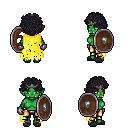
a pixel art fantasy rpg character, female body template, orc, green skin, yellow tattered cape, gold greaves, raven curly afro hairstyle, iron tiara, metal gloves, gray slippers, shield, four views (front, back, left, right), 2x2 character sprite sheet, small pixel art, hard edges, no anti-aliasing